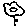
Label: flower